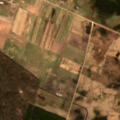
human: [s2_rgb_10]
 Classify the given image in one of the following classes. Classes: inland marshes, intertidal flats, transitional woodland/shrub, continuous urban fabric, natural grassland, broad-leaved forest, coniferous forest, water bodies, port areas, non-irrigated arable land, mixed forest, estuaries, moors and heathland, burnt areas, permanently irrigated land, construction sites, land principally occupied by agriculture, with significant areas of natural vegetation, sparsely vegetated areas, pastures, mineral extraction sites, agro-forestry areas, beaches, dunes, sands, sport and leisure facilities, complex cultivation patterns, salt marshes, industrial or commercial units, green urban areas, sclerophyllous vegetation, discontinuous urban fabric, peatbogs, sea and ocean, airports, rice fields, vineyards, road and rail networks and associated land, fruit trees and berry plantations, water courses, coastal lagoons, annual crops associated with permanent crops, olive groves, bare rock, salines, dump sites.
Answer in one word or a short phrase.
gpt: non-irrigated arable land, pastures, complex cultivation patterns, broad-leaved forest